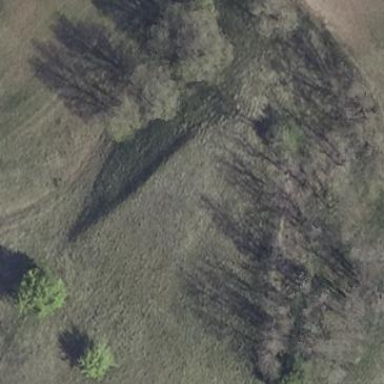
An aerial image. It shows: Deciduous broadleaved woodland.